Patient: sex M, age 48
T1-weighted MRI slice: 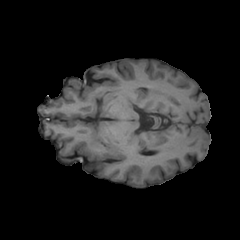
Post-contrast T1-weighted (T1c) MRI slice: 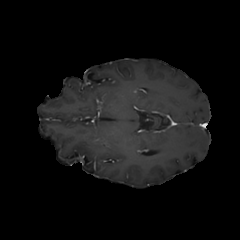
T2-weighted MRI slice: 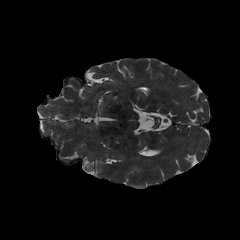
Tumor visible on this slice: yes
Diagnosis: Glioblastoma, IDH-wildtype
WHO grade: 4